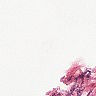
Metastatic tissue present: no